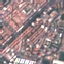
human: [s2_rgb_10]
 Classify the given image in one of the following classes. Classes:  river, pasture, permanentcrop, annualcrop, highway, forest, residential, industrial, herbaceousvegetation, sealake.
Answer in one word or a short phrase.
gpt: Residential